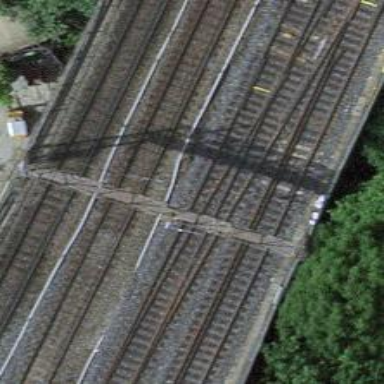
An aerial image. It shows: Railway bridge with electrified contact line. This bridge is part of railway siding.